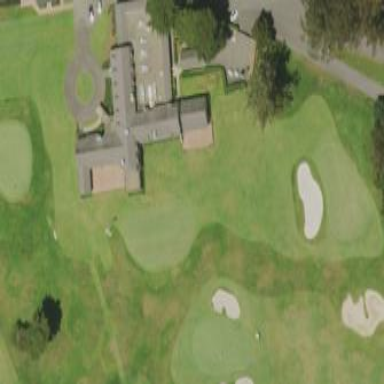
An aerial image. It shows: Golf tee on grassy land.